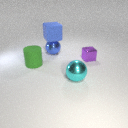
large cyan metal sphere in front of small purple metal cube